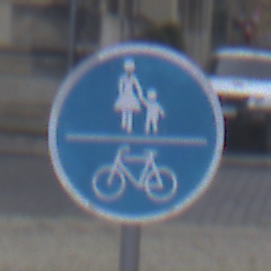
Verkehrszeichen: GemeinsamerGehUndRadweg
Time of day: MorningAfternoon
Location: Outdoor (Urban)
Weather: PartlyCloudy
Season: NotSpecified
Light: Natural